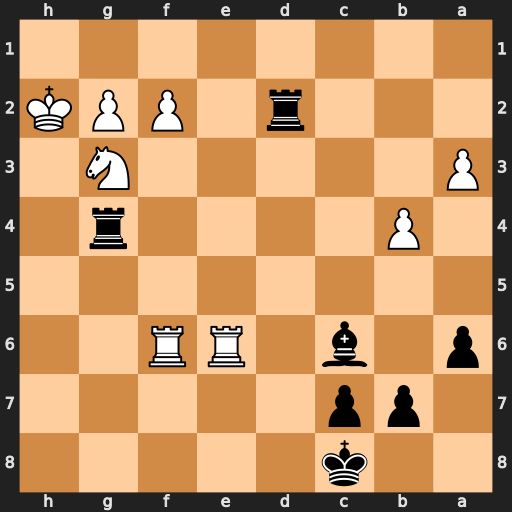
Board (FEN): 2k5/1pp5/p1b1RR2/8/1P4r1/P5N1/3r1PPK/8
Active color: b
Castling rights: -
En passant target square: -
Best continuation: Rh4+ Kg1 Rd1+